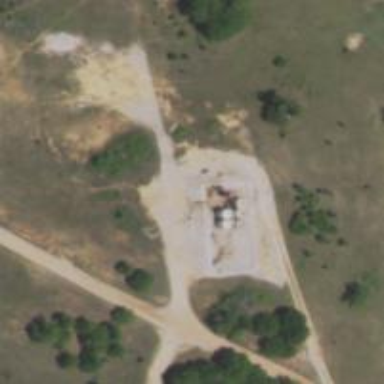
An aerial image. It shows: Storage tank that is man-made.